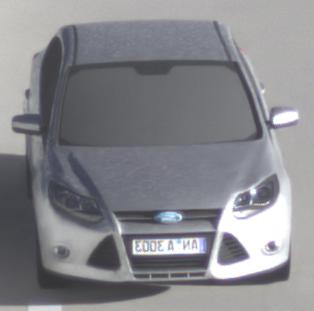
Make: Ford
Model: Focus 1.6 Ti-VCT
Detailed model: Focus (III)
Model produced from: 2011/09
Model produced until: 2014/09
Doors: 5
Color: white
Road condition: dry road
Daytime: morning or afternoon
Contrast: high contrast